【题型】选择题　【知识点】平面几何　【难度】medium
如图直角坐标系中，以$M(3,0)$为圆心的$\odot M$交$x$轴负半轴于$A$，交$x$轴正半轴于$B$，交$y$轴于$C$、$D$两点，过$C$作$\odot M$的切线$CE$，过$A$作$AN \perp CE$于$F$，交$\odot M$于$N$，当$\odot M$的半径从小变大时，$AN$的长度 (\quad)

\vspace{3pt}
\noindent
A．不变\qquad B．逐渐变大\qquad C．不规则变化\qquad D．逐渐趋近一个定值
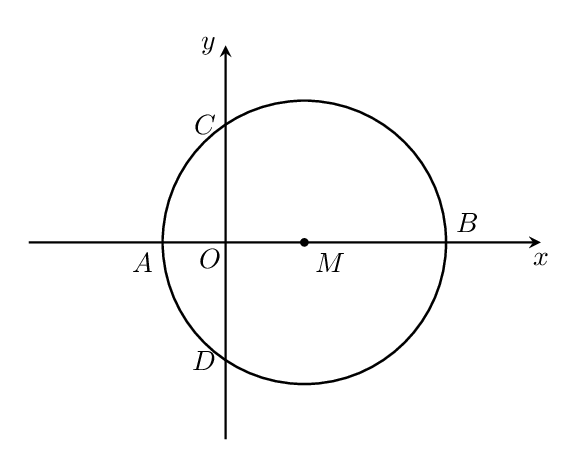
【解答】
\vspace{8pt}
\noindent
\textbf{【答案】A}

\vspace{3pt}
\noindent
\textbf{【分析】}本题考查的是切线的性质，坐标与图形性质，熟记圆的切线垂直于经过切点的半径是解题的关键．连接$MC$，过点$M$作$MH \perp FN$于$H$，根据垂径定理得到$AH = HN$，根据切线的性质得到$MC \perp CE$，得到$\angle CMO = \angle MAH$，证明$\triangle MAH \cong \triangle CMO$，根据全等三角形的性质得到$AH = OM = 3$，得到答案．

\vspace{5pt}
\noindent
\textbf{【详解】}解：如图，连接$MC$，过点$M$作$MH \perp FN$于$H$，则$AH = HN$，

\noindent
$\because CE$是$\odot M$的切线，

\noindent
$\therefore MC \perp CE$，

\noindent
$\because FN \perp CE$，

\noindent
$\therefore MC \parallel FN$，

\noindent
$\therefore \angle CMO = \angle MAH$，

\noindent
在$\triangle MAH$和$\triangle CMO$中，

\noindent
$\begin{cases}
\angle MAH = \angle CMO \\
\angle MHA = \angle COM = 90^\circ \\
MA = MC
\end{cases}$

\noindent
$\therefore \triangle MAH \cong \triangle CMO(\text{AAS})$，

\noindent
$\therefore AH = OM = 3$，

\noindent
$\therefore AN = 6$，

\noindent
则当$\odot M$的半径从小变大时，$AN$的长度不变，

\noindent
故选：A．

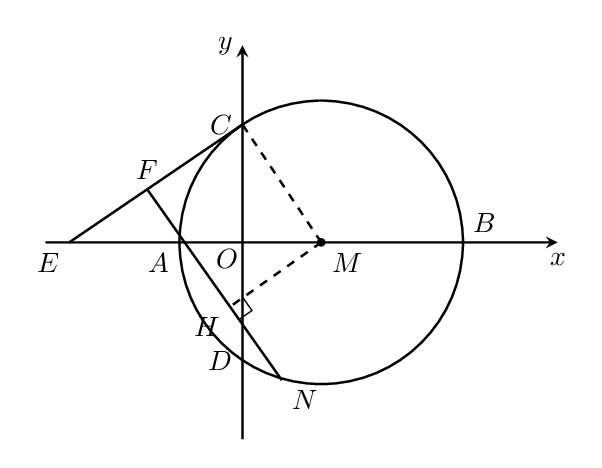